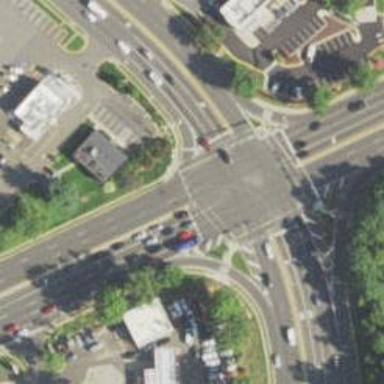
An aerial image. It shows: Marked road crossing.